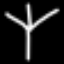
Label: fork